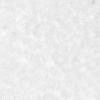
Label: no_change